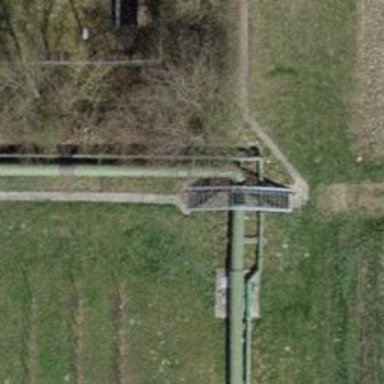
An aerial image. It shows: Path on metal bridge.